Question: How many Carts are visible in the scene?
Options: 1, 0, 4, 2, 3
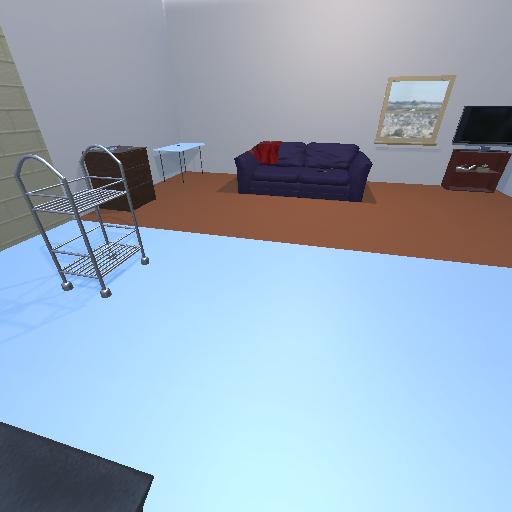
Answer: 1